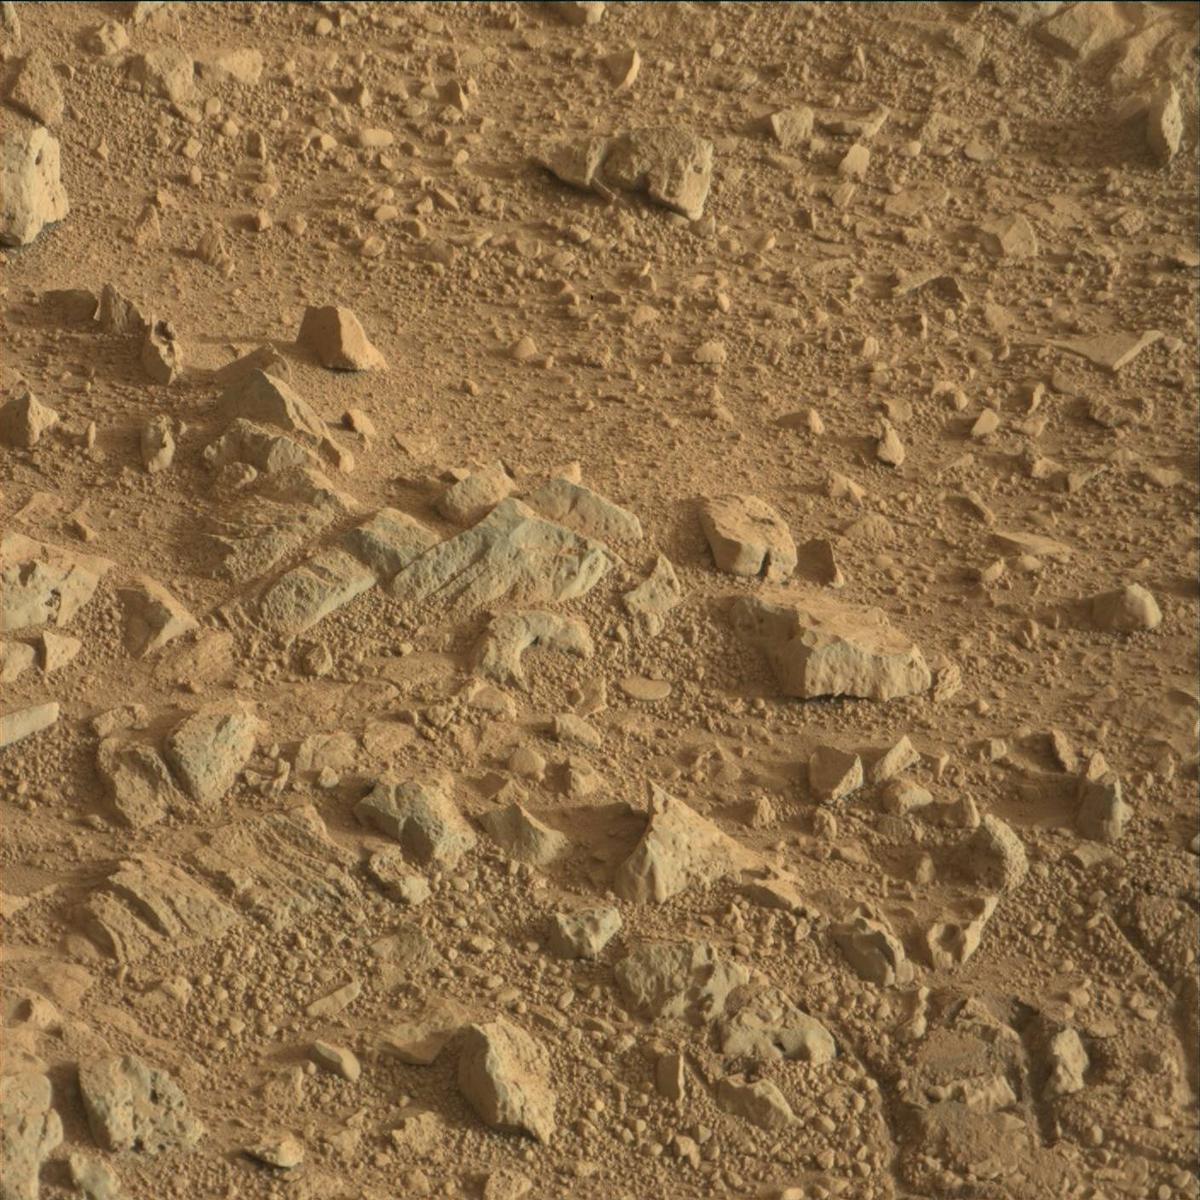
Terrain classes present: Bedrock, Sand / Soil, Track